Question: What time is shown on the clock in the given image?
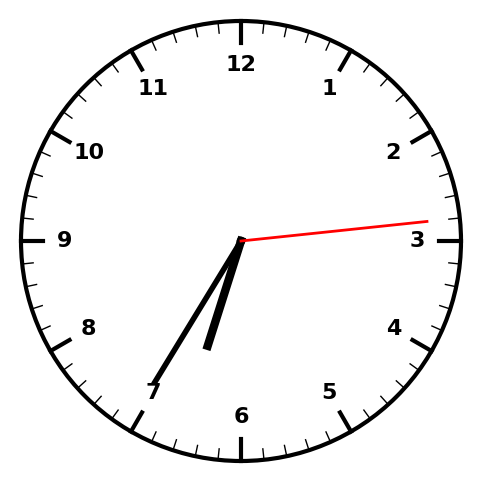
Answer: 06:35:14